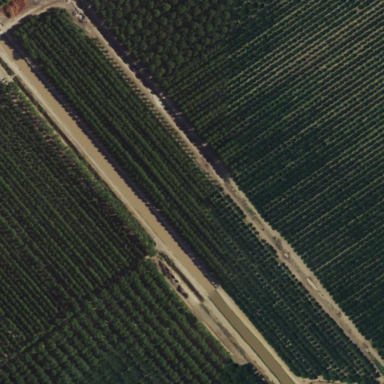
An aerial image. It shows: Orchard.